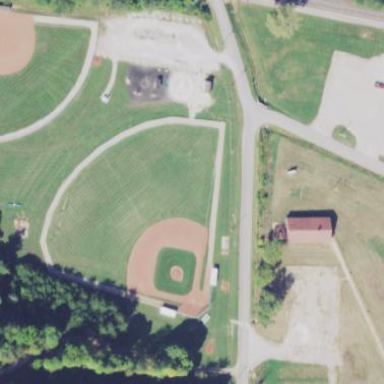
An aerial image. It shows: Baseball pitch for leisure and sports activities.